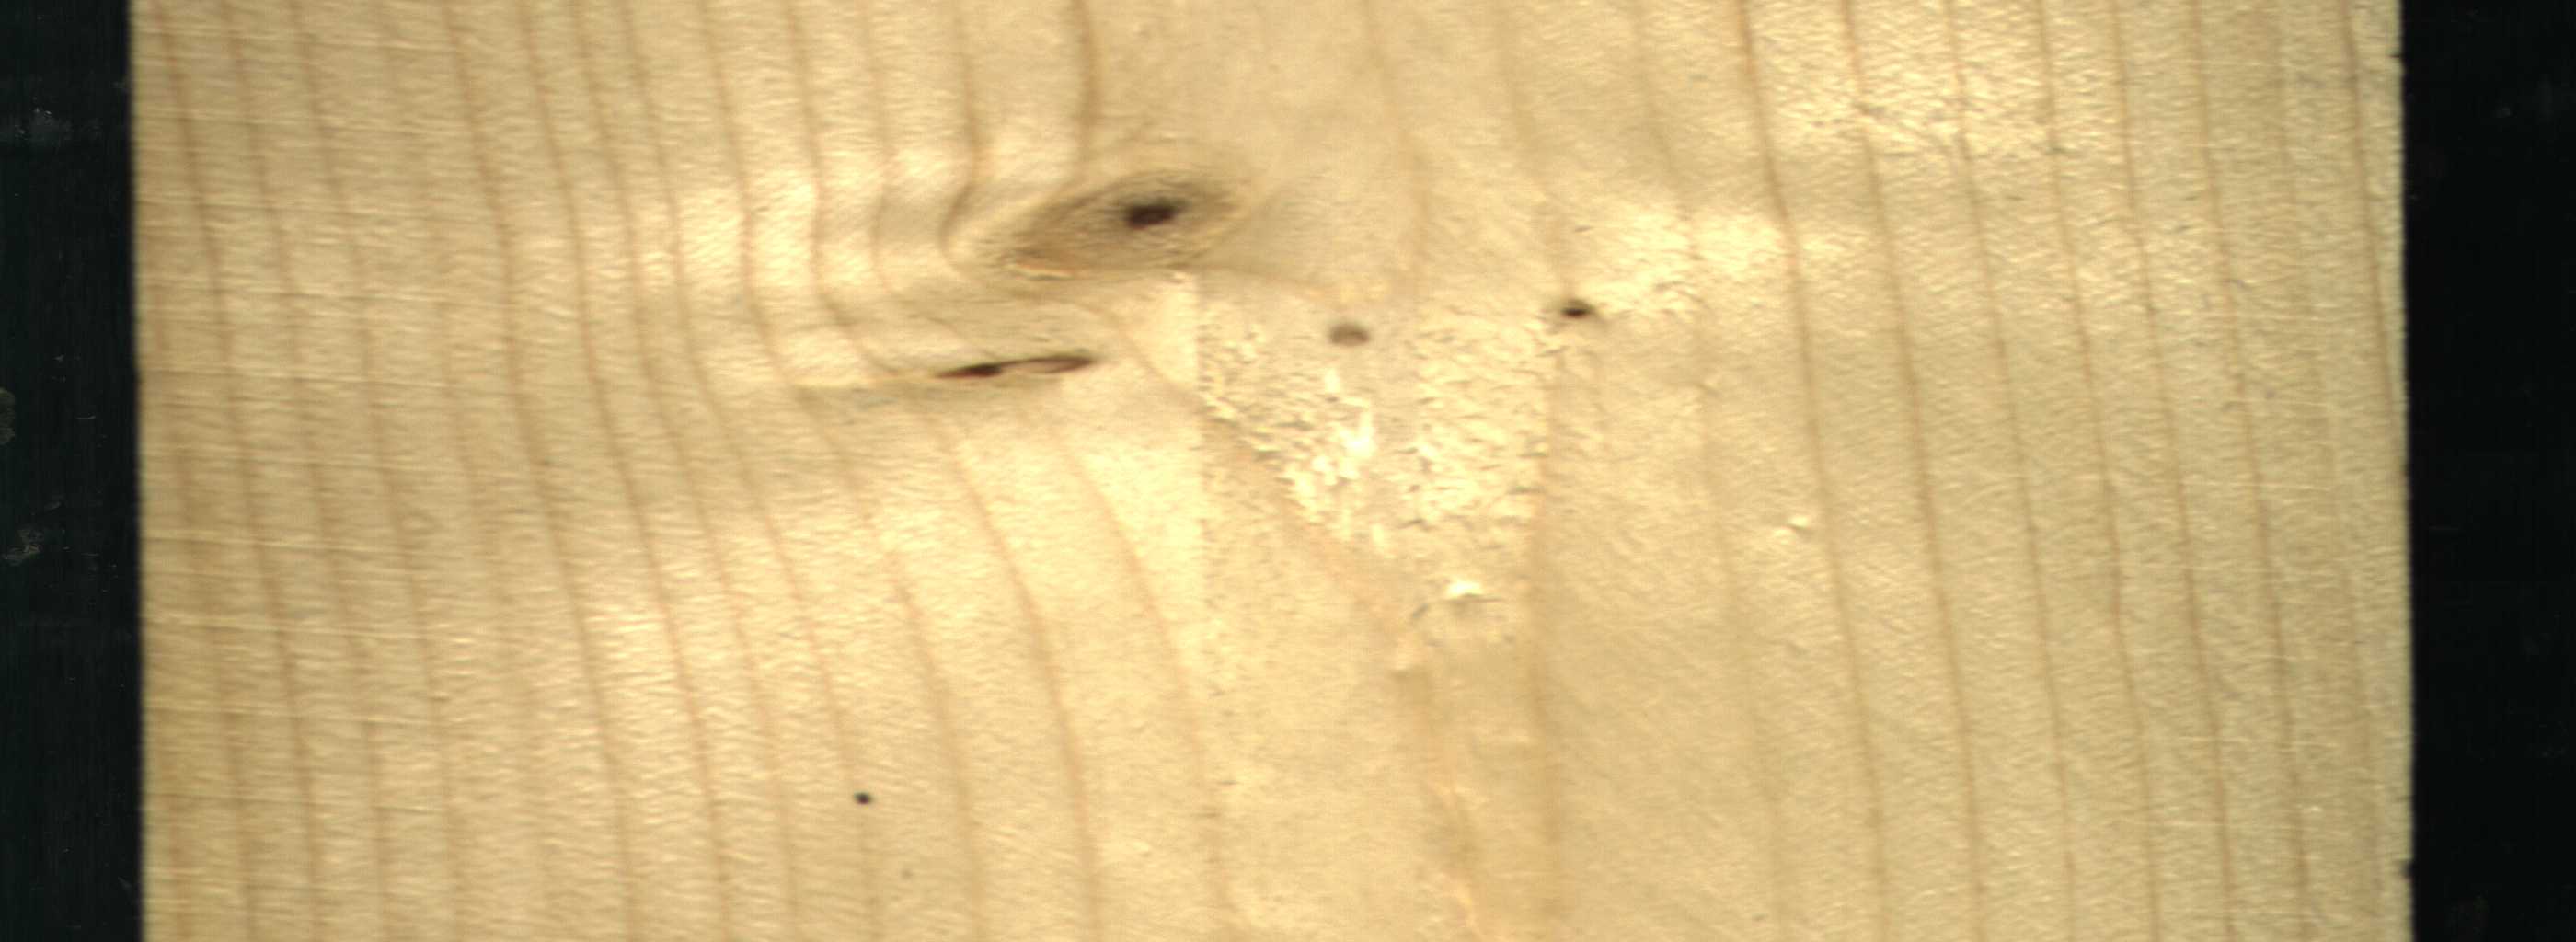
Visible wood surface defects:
Dead_Knot
Live_Knot
Live_Knot
Live_Knot